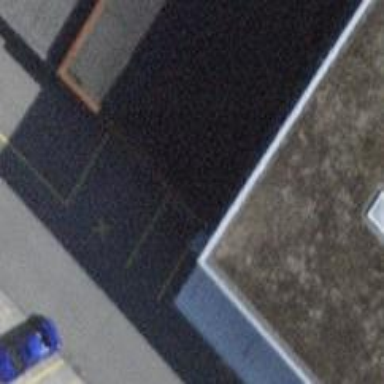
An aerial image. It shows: Bicycle parking area with wall loops.